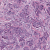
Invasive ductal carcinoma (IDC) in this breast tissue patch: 1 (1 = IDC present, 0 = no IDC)